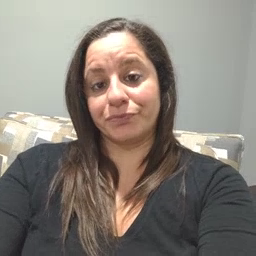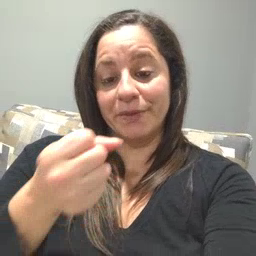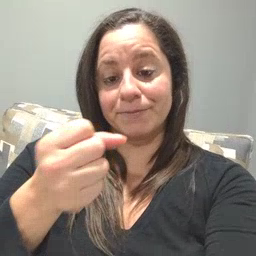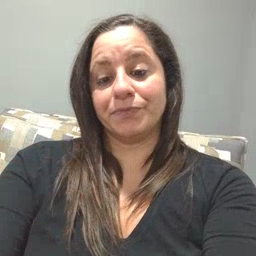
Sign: milk